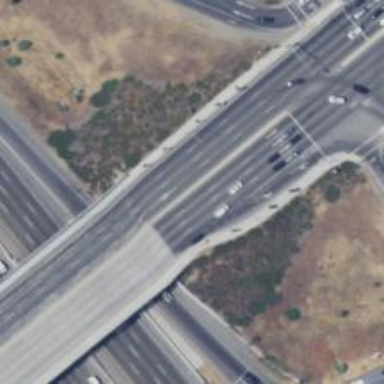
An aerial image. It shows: This image shows trunk highway that functions as expressway.